Question: I have tried weight options and such for my frame but nothing seemed to work. I have the following tables, in separate frames as I wish to delete the second one depending on the OptionMenu choice.

How would I go about doing this with the following code?
'''
# Not complete code, just taken areas where I've created frames and added maybe a widget
choice_frame = Frame(win1, bg='black')
choice_frame.grid(row=2, column=1, sticky="ew", padx=1, pady=1)
choice_title = Label(choice_frame, text='Value %g'% float(i+1), bg='white', borderwidth=0, width=0)
choice_title.grid(row=0, column=column+i, sticky="nsew", padx=1, pady=1)
box=Entry(choice_frame, bg='white', borderwidth=0, width=0, textvariable=svar)
box.grid(row=1, column=column+i, sticky="ew", padx=1, pady=1)
frame_table = Frame(win1, bg='black')
frame_table.grid(row=2, column=0, padx=1, pady=1)
text_table1 = Label(frame_table, text='Bearing Number', bg='white', borderwidth=0, width=0)
text_table1.grid(row=1, column=0, sticky="nsew", padx=1, pady=1)
empty1 = Label(frame_table, bg='white', borderwidth=0, width=0)
empty1.grid(row=2, column=0, sticky="nsew", padx=1, pady=1)
'''
If more code is required please let me know. The choice_frame is in a separate definition, if that was to make a difference as well. Although I created the frame outside the definition and created the boxes inside.
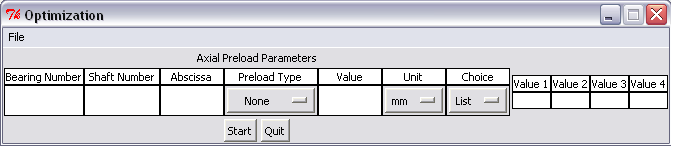
Answer: if all you want is for the second frame to be the same as the first frame, use sticky values of "nsew" -- you're omitting the "n" and "s" which means it doesn't expand to fill the container.
If you really want it the same (width and height, plus columns widths) it's going to take more work.